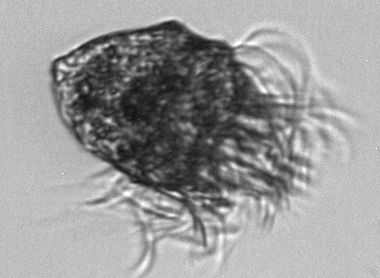
Label: Pelagostrobilidium